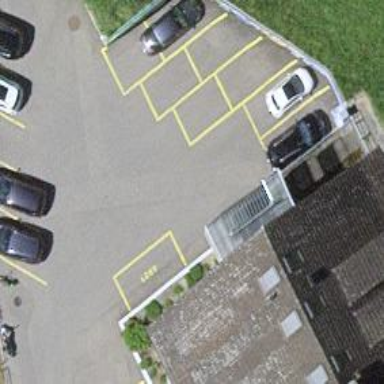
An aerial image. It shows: Parking area with park and ride facilities.